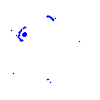
Particle: kaon